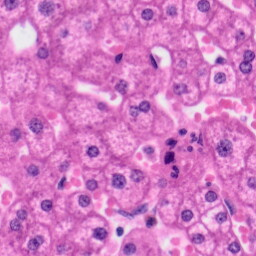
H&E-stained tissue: Liver